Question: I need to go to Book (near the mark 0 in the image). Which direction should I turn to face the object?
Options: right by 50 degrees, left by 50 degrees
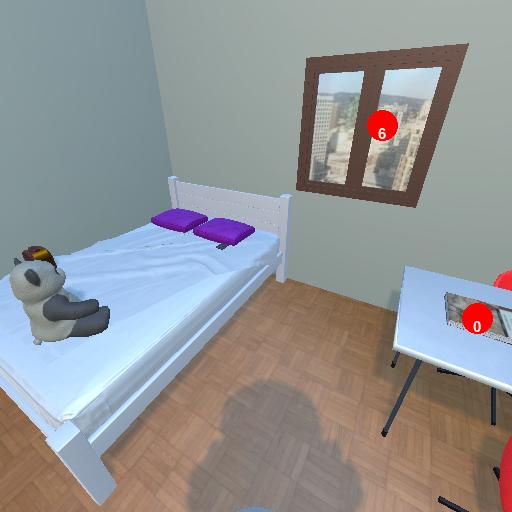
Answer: right by 50 degrees